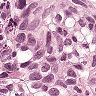
Metastatic tissue present: yes